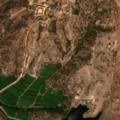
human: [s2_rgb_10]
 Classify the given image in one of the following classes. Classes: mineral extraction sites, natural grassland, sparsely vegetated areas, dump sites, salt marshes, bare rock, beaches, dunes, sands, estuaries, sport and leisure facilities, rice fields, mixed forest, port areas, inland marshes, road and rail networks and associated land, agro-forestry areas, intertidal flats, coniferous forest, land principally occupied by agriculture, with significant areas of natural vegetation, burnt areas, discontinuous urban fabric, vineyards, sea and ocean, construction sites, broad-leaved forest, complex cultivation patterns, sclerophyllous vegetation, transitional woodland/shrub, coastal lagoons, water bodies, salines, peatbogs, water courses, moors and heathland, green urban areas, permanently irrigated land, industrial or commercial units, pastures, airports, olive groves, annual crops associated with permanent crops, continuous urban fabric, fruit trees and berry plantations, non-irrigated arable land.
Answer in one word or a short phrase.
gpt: non-irrigated arable land, permanently irrigated land, rice fields, olive groves, agro-forestry areas, transitional woodland/shrub